Question: I have a bit of an issue (again) with my Perlin Noise generation. I have read multiple articles on how it works. I implemented it with the following code:
'''
package PerlinNoise;
import java.util.Random;
public class PerlinNoise {
private long seed;
private Random rand;
private float f;
public PerlinNoise(long seed, float f) {
this.seed = seed;
this.f = f;
rand = new Random();
}
//interpolates generated noise
public float getInterpolatedNoise(float x, float y) {
float a = (int) Math.floor((double) x / f);
float A = a + 1;
float b = (int) Math.floor((double) y / f); //<-- define the points around the point
float B = b + 1;
return cosineInterpolate(
cosineInterpolate((float) getNoise(a, b), (float) getNoise(A, b), (float) (x - a * f) / f),
cosineInterpolate((float) getNoise(a, B), (float) getNoise(A, B), (float) (x - a * f) / f),
(float) (y - b * f) / f); //<-- interpolates everything
}
//cosine interpolation
private float cosineInterpolate(float a, float b, float x) {
float f = (float) ((1f - Math.cos(x * Math.PI)) * .5f);
return a * (1f - f) + b * f;
}
//generates random noise value between -1.0 and 1.0
private float getNoise(float x, float y) {
if(y < 0) {
rand.setSeed((long) (332423 * (Math.sin(Math.cos(x) * x) + Math.cos(Math.sin(y) * y) + Math.tan(seed))));
}else{
rand.setSeed((long) (432423 * (Math.sin(x) + Math.cos(y) + Math.tan(seed))));
}
float n = (float)(((float)rand.nextInt(255) - (float)rand.nextInt(255)) / 255.0f);
return n;
}
'''
And here is when I add all my octaves together:
'''
//performs perlin noise function
public static float[][] getPerlinNoise(int octaves, long seed) {
float[][] noise = new float[Main.csX][Main.csY];
for(int z = 0; z < octaves; z++) {
float f = (float)Math.pow(2, z);
PerlinNoise oct = new PerlinNoise(seed, f);
for(int y = 0; y < Main.csY; y++) {
for(int x = 0; x < Main.csX; x++) {
noise[x][y] = (noise[x][y] + oct.getInterpolatedNoise(x * f, y * f)) * (float)Math.pow(p, z); //<- pumps out numbers between -1.0 and 1.0
}
}
}
return noise;
}
'''
Sorry for the giant code dump there. The code all works when I run it, but I don't get Perlin noise. I just get this:

This is more of blury, blended noise than anything else. I get very similar results even when I add more octaves and/or ramp up the persistence. I used <URL>. So if anyone has any ideas as to why this isn't working, please comment/answer. Thanks!
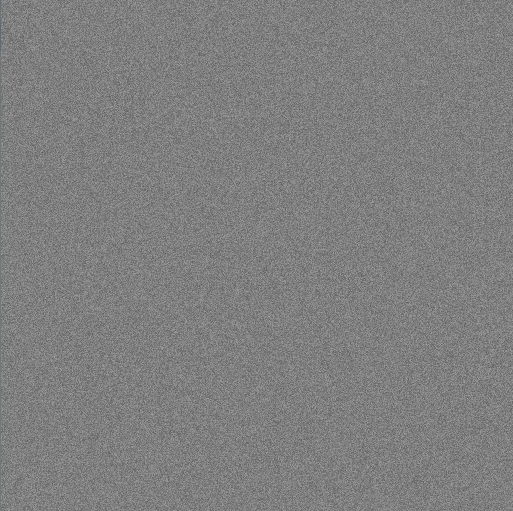
Answer: I've run into this problem, and it's fairly common for those just starting out with Perlin Noise. I believe what's happening is that you're sampling the perlin noise at points that are too far apart. Try multiplying your f by 0.1, and see if that helps. Also, try using just one octave at first, it'll help you debug.